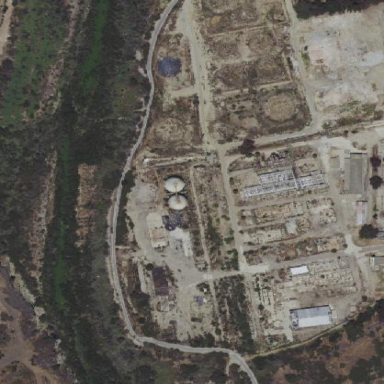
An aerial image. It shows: Brownfield site with man-made works.